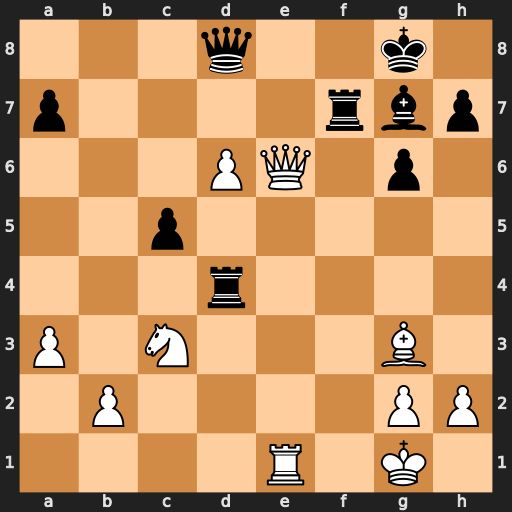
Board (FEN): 3q2k1/p4rbp/3PQ1p1/2p5/3r4/P1N3B1/1P4PP/4R1K1
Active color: w
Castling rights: -
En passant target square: -
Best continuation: Nd5 Rxd5 Qxd5 Bd4+ Kh1